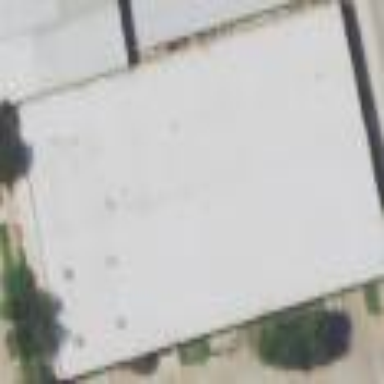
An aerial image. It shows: Warehouse.